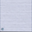
Piece: xx